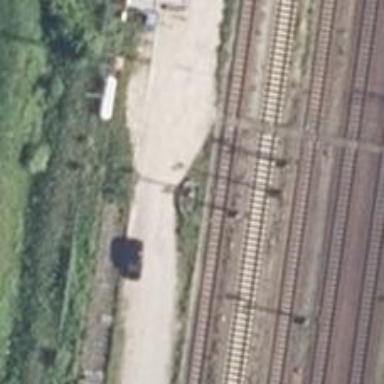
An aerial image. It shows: Railway signal.